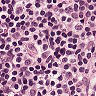
Metastatic tissue present: no